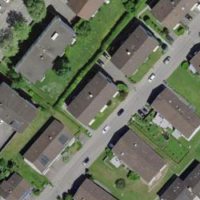
EUNIS habitat code: 54
Species observed at this site:
Prunus padus